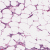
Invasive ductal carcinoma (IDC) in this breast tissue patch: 1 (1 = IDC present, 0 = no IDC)